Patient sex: F
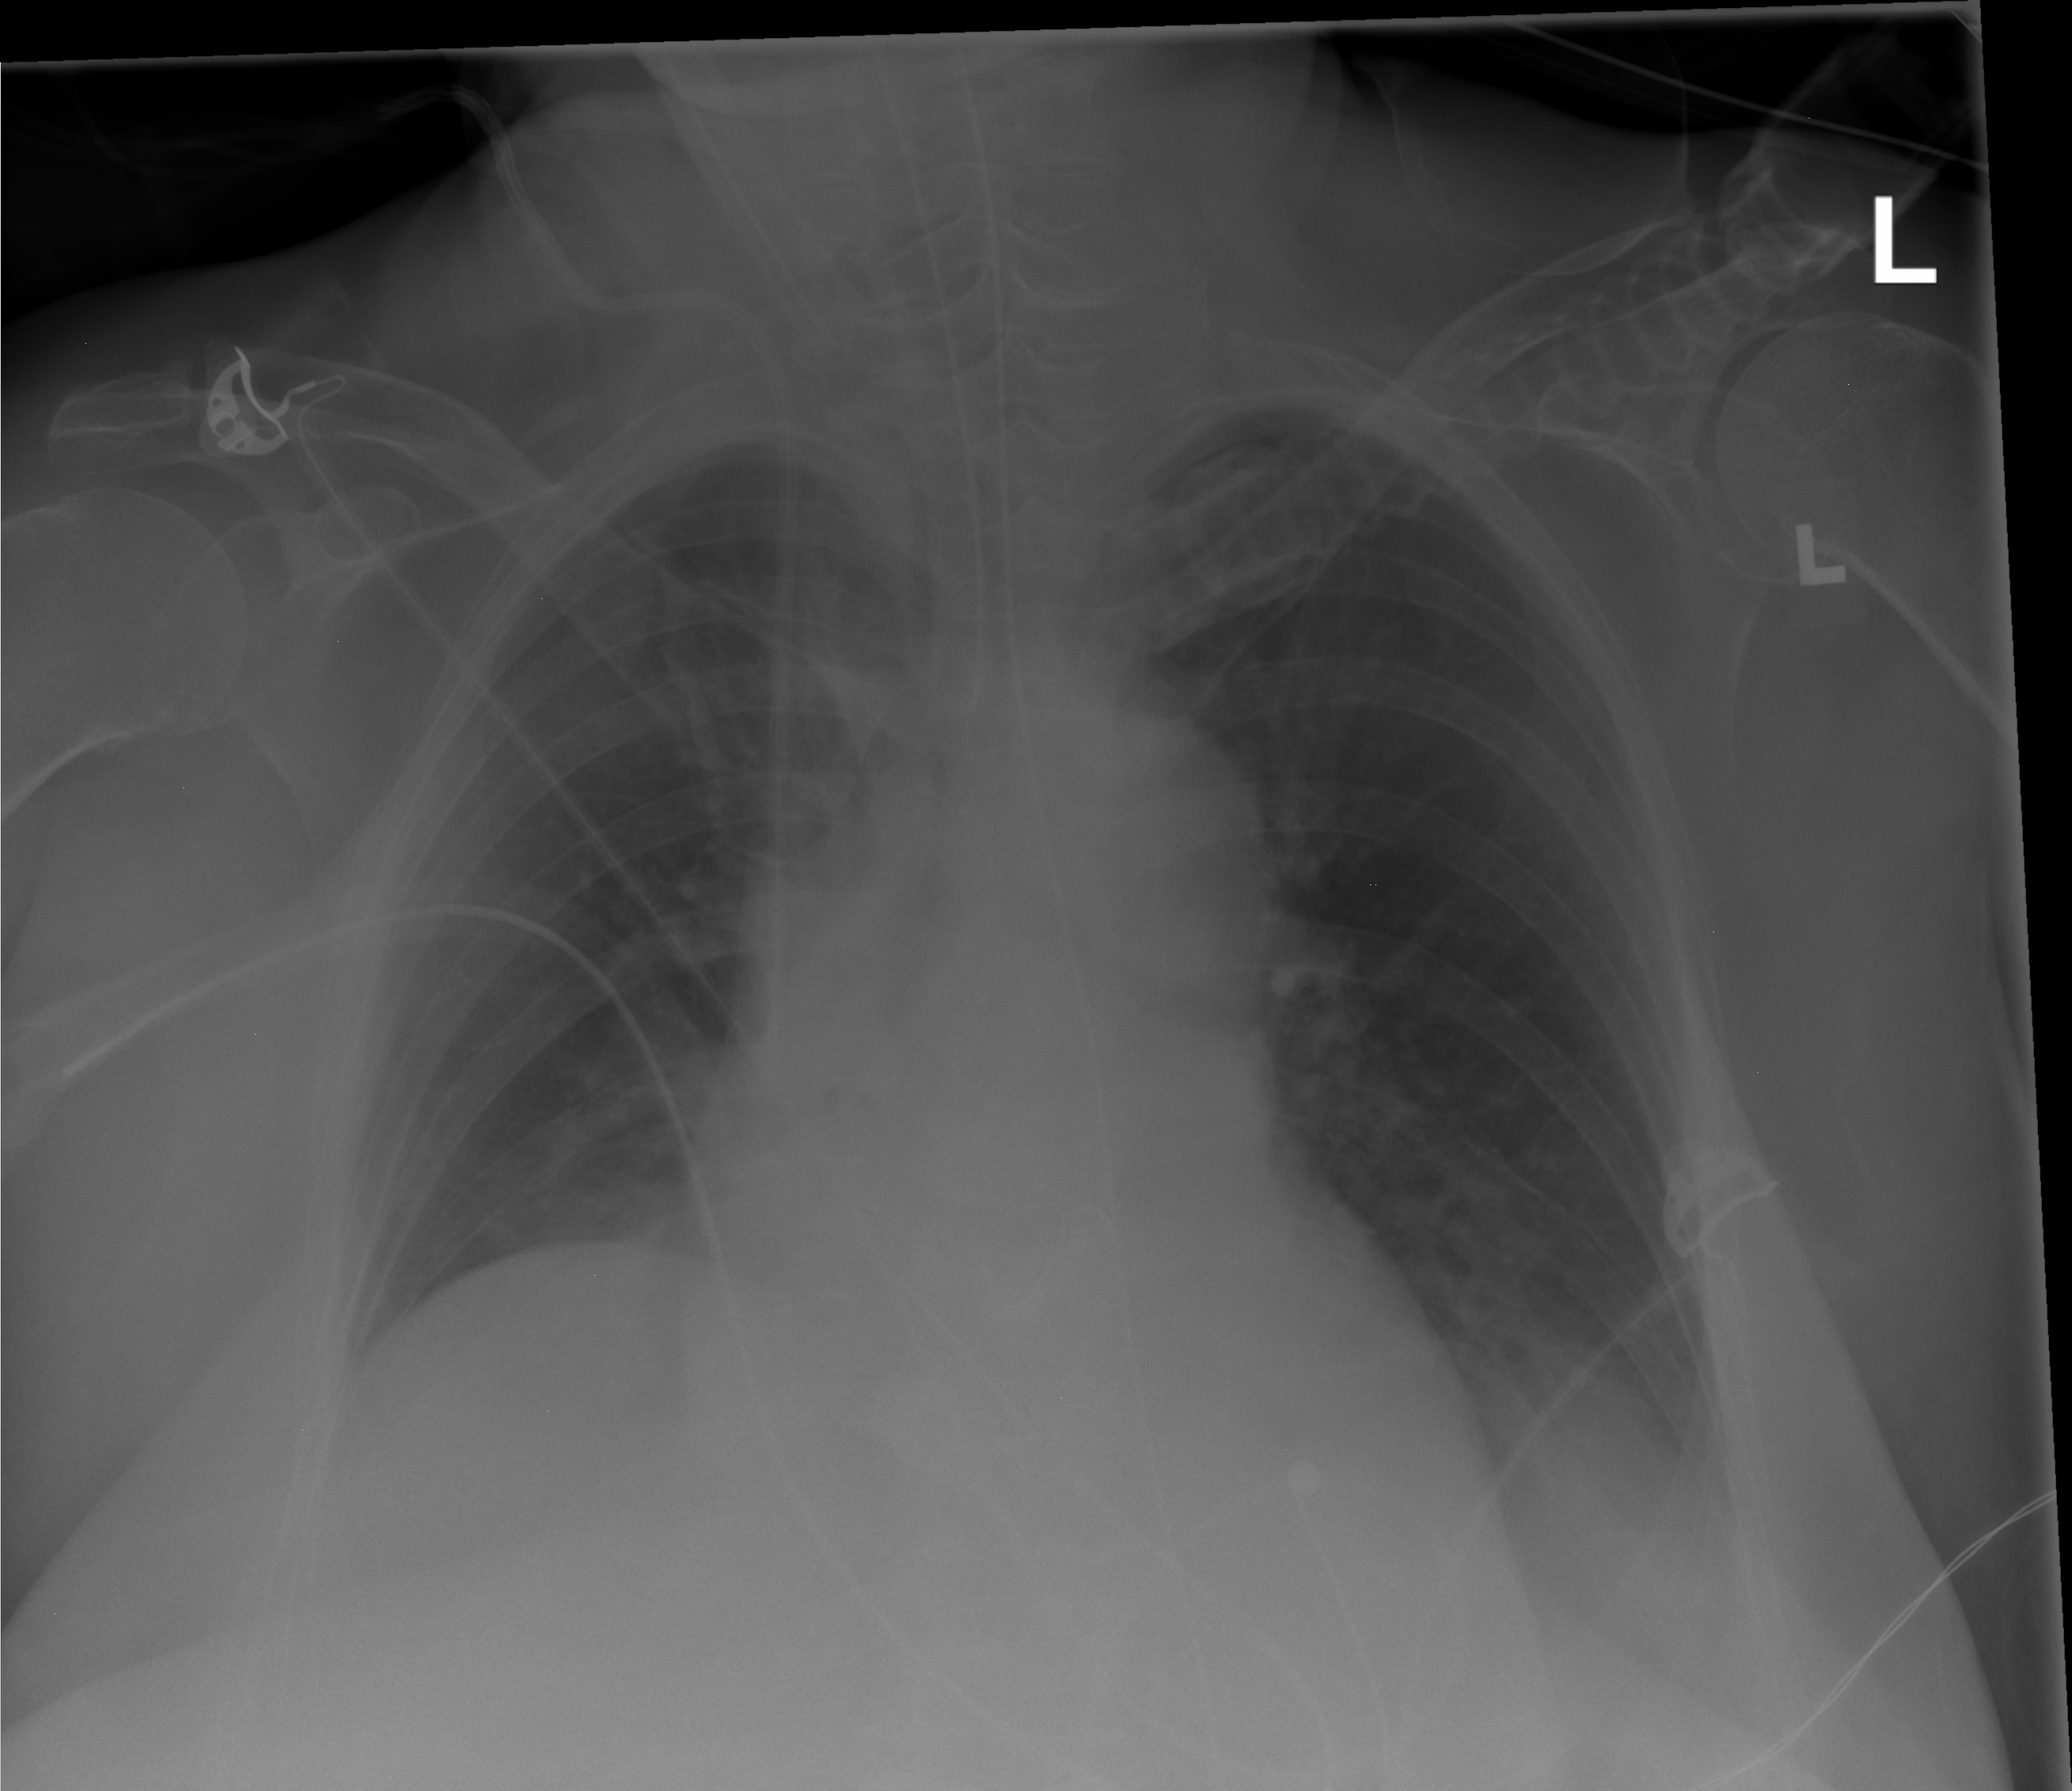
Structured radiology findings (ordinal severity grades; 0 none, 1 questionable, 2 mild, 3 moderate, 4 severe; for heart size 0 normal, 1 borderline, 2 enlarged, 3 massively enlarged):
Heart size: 2
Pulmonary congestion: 0
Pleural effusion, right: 0
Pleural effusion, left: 2
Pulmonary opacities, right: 0
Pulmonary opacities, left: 0
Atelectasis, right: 0
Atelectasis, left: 2